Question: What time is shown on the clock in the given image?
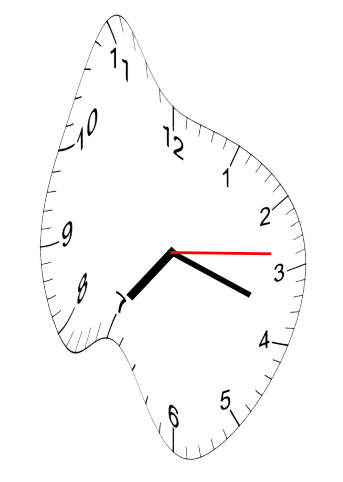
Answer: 07:18:14